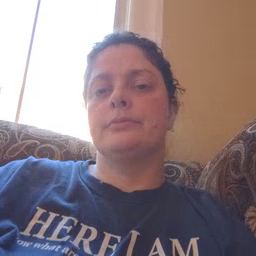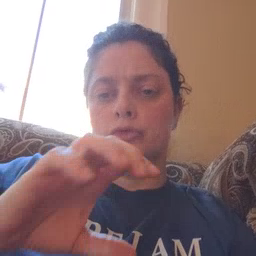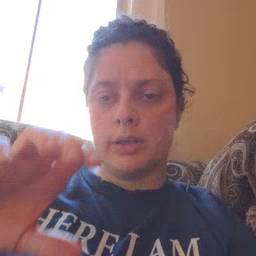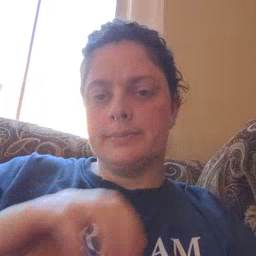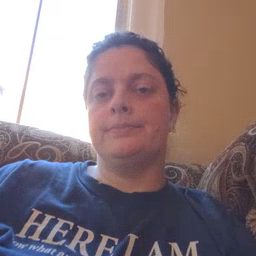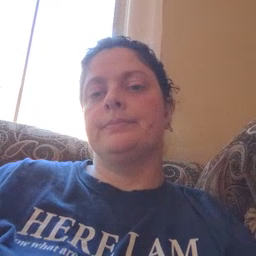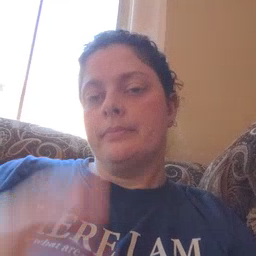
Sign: chocolate